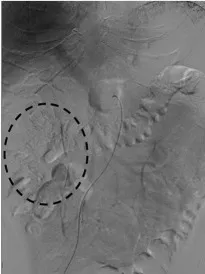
SMA angiography. (B) Venous phase revealed markedly decreased flow in the mesenteric vein and its tributaries over the ascending and transverse colon (dashed circle). SMA, superior mesenteric artery.
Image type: radiology (x_ray)